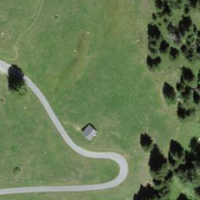
EUNIS habitat code: 23
Species observed at this site:
Phyteuma orbiculare